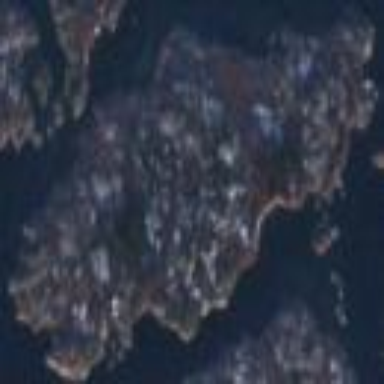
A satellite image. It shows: Island with natural coastline.